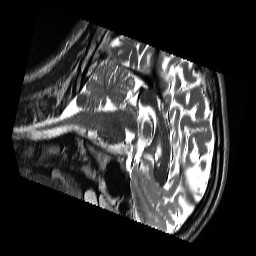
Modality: T2w
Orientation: sagittal
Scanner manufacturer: siemens
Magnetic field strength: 3 T
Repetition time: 13.52 s
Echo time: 0.088 s